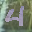
Label: 4